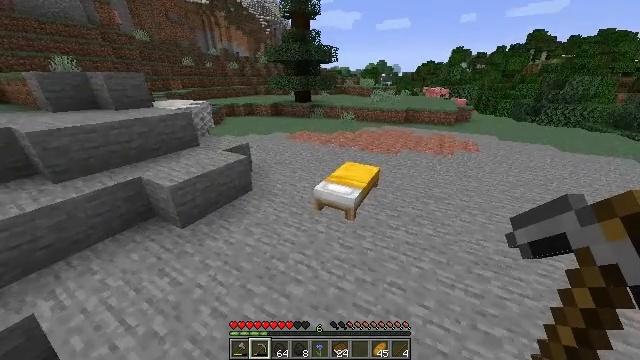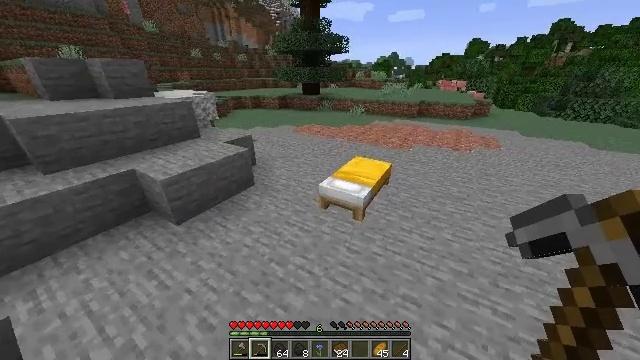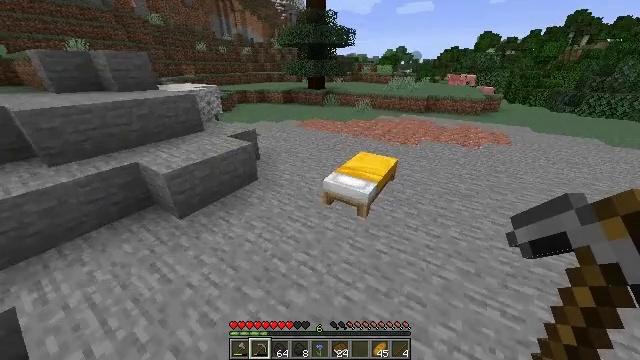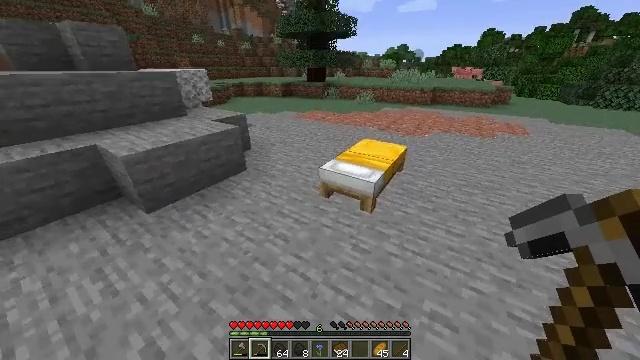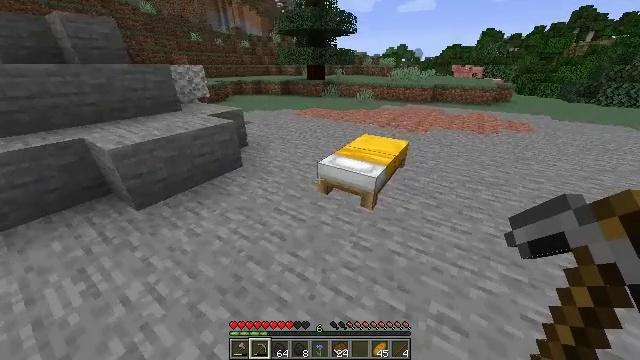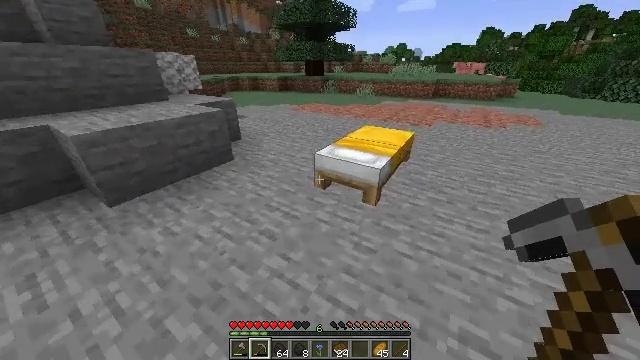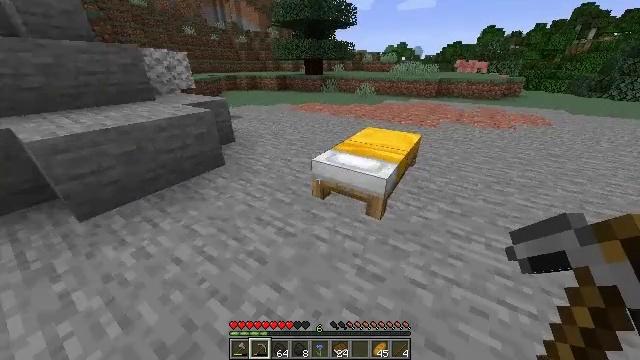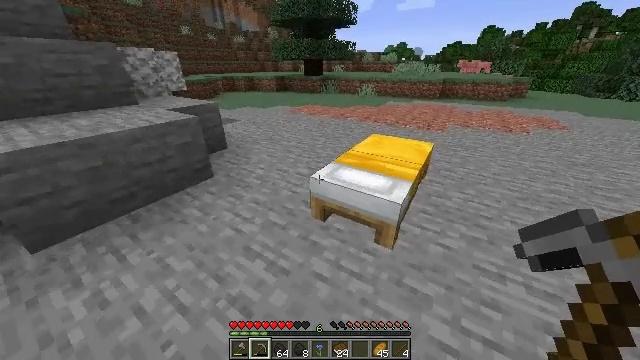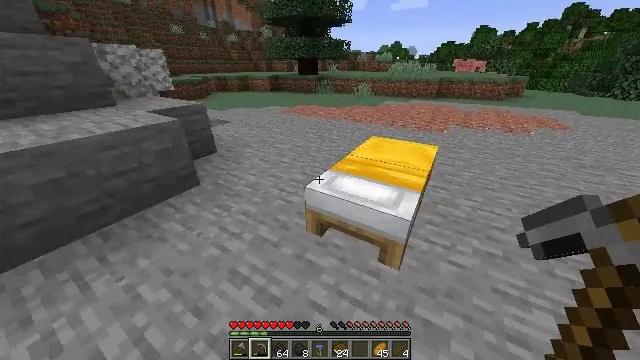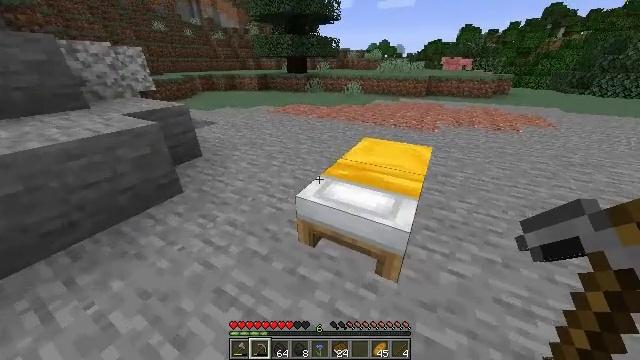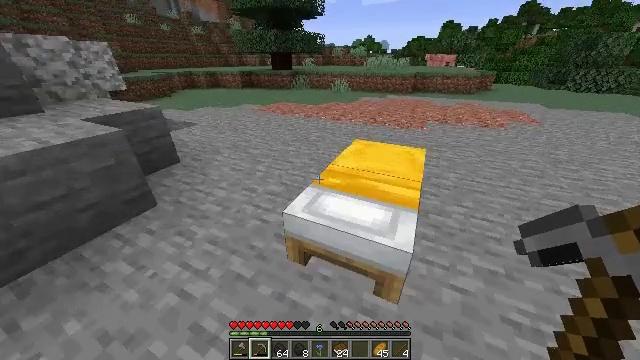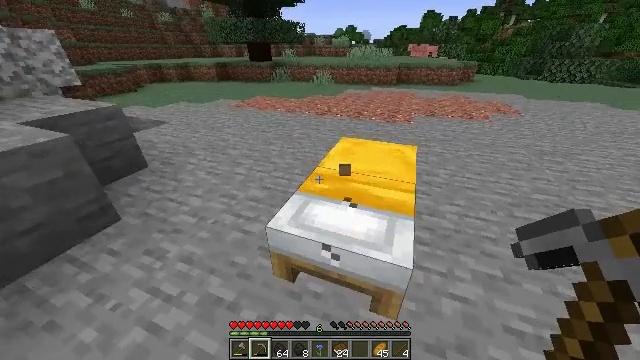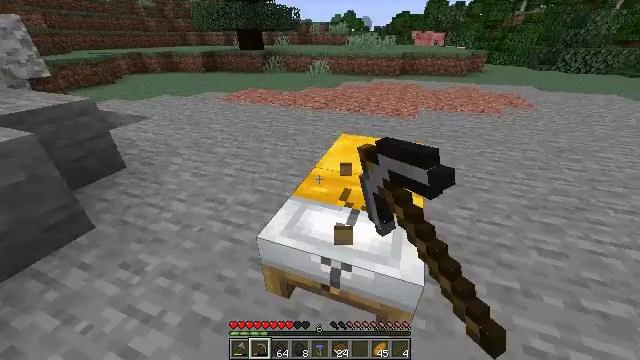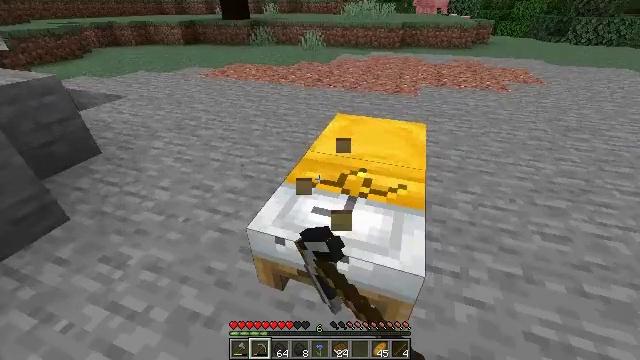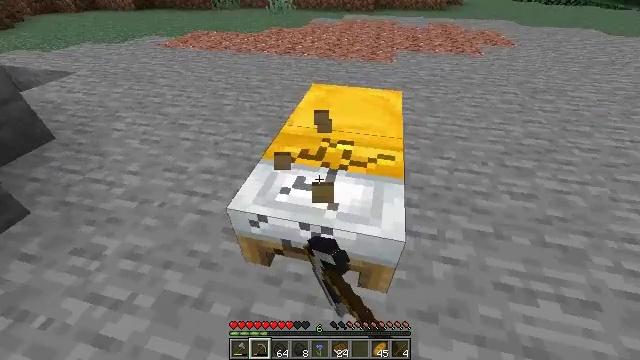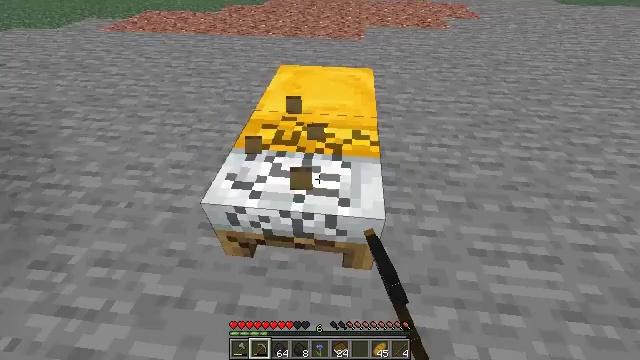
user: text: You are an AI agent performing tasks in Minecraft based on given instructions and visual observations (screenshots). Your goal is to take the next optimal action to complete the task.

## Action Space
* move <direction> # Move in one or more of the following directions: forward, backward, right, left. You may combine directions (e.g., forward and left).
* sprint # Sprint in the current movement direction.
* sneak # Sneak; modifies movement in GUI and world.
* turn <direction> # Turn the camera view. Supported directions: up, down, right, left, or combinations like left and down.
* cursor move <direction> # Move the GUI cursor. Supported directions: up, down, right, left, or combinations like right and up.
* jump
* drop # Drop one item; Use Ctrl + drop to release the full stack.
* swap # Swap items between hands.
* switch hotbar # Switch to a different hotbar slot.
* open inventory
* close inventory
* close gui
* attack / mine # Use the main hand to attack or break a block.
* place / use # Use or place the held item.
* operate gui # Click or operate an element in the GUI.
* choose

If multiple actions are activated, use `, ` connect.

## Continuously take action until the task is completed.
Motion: motion action
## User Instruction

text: Gather the yellow bed by attacking it.
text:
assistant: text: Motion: move forward, sprint, turn left and down, jump
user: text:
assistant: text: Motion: move forward, sprint, turn left and down, jump
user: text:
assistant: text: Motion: move forward, sprint
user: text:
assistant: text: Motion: move forward, sprint
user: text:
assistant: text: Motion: move forward
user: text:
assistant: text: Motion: move forward
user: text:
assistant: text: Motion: move forward
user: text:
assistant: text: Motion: move forward, turn right
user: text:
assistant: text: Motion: move forward, turn right
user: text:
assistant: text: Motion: turn right
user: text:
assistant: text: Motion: turn right and down, attack / mine
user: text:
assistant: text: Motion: attack / mine
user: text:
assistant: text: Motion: turn right and down, attack / mine
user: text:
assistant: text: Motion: turn right and down, attack / mine
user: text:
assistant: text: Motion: turn right and down, attack / mine
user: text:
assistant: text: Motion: turn right and down, attack / mine
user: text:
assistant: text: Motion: attack / mine
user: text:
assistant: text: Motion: attack / mine
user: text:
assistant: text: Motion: attack / mine
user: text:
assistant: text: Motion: attack / mine
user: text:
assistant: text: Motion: attack / mine